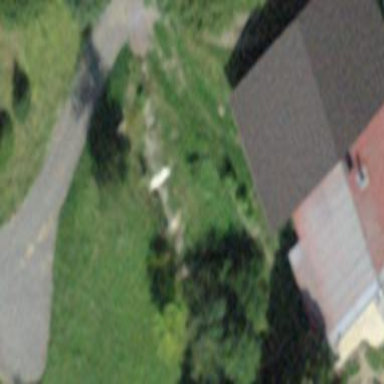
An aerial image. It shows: Farm building.